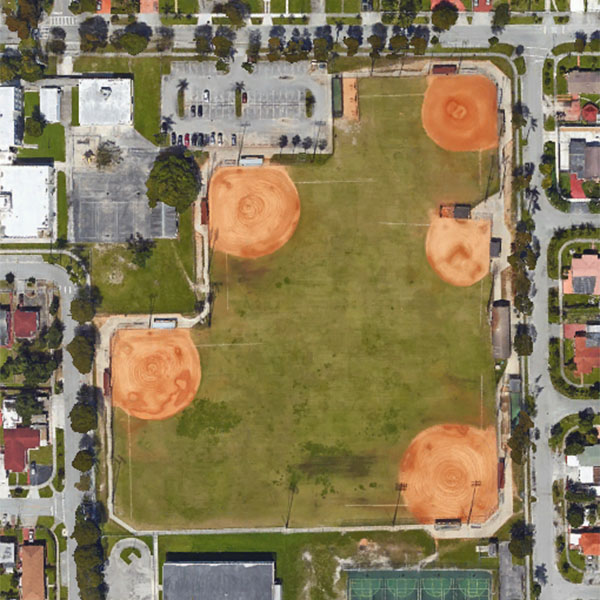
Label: BaseballField